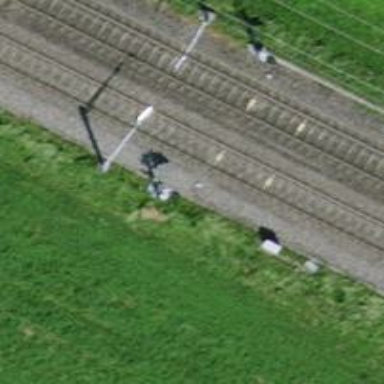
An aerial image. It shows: Railway signal.